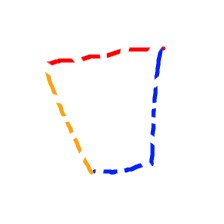
Shape: trapezoid